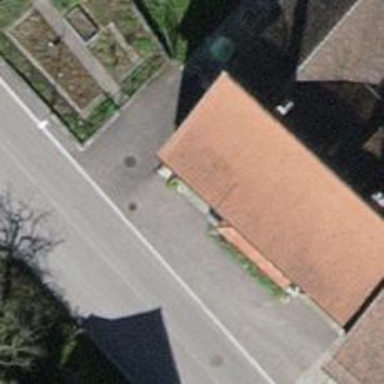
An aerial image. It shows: Post box.